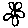
Label: flower